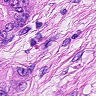
Metastatic tissue present: yes